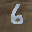
Label: 6